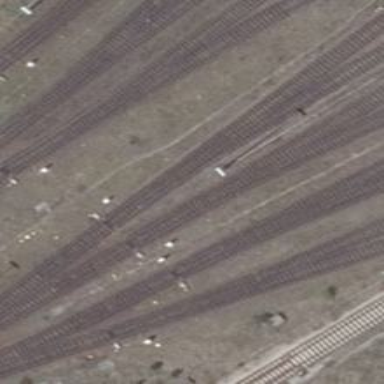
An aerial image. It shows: Railway switch.